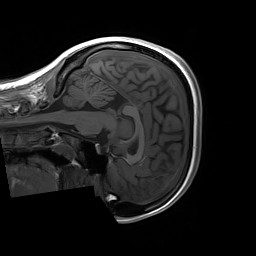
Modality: T1w
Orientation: sagittal
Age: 20
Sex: female